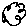
Label: cloud